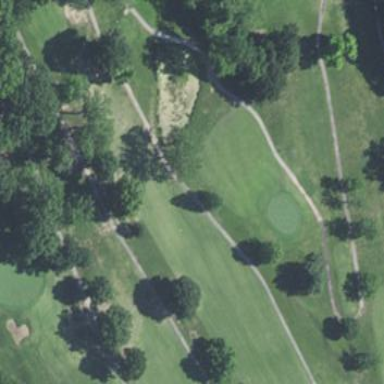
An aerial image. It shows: Golf fairway surrounded by grass.